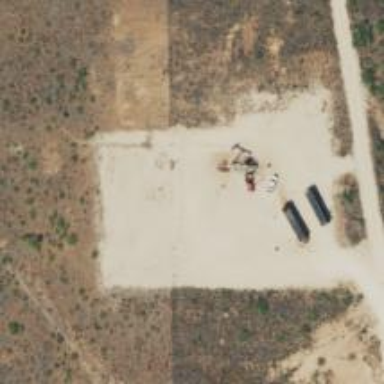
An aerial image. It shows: Petroleum well.